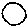
Label: circle